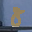
Label: 8